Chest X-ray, PA view. Patient: 47 years old, sex F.
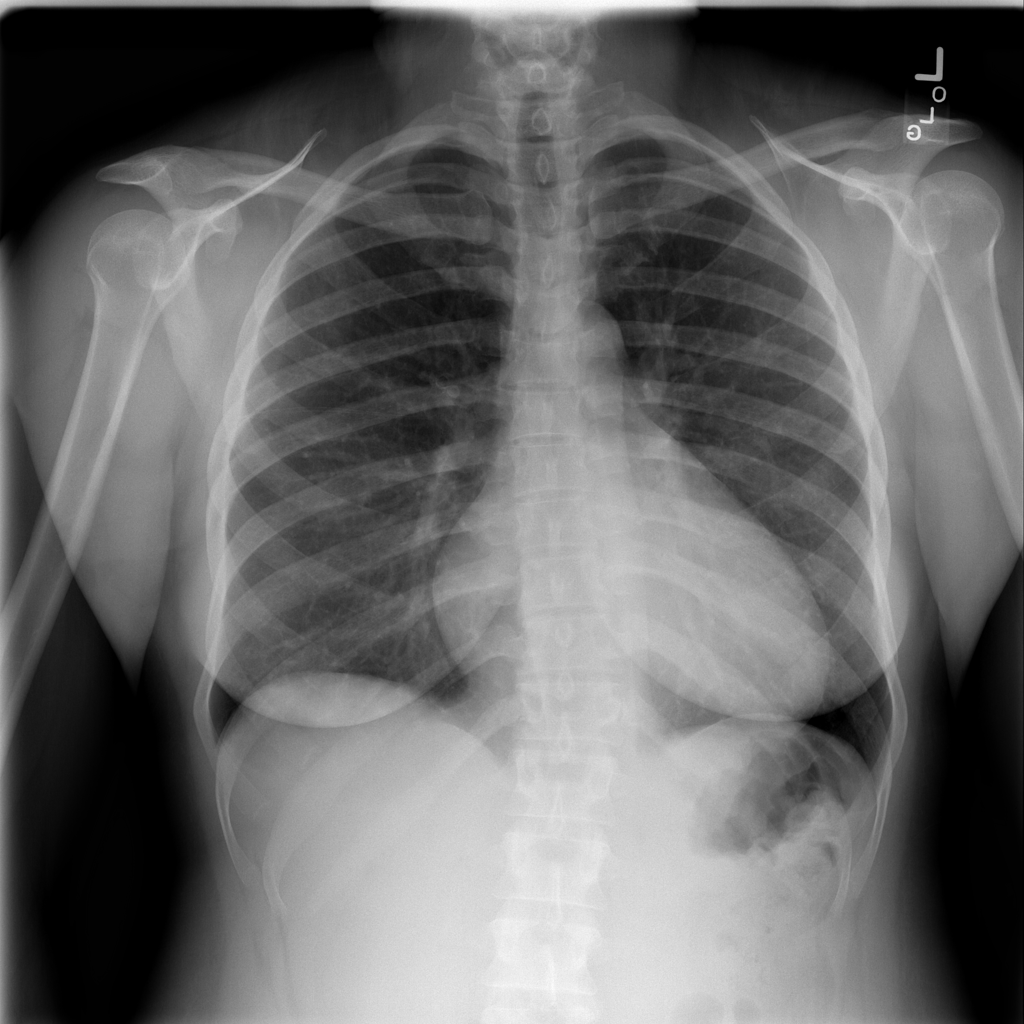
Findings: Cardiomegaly